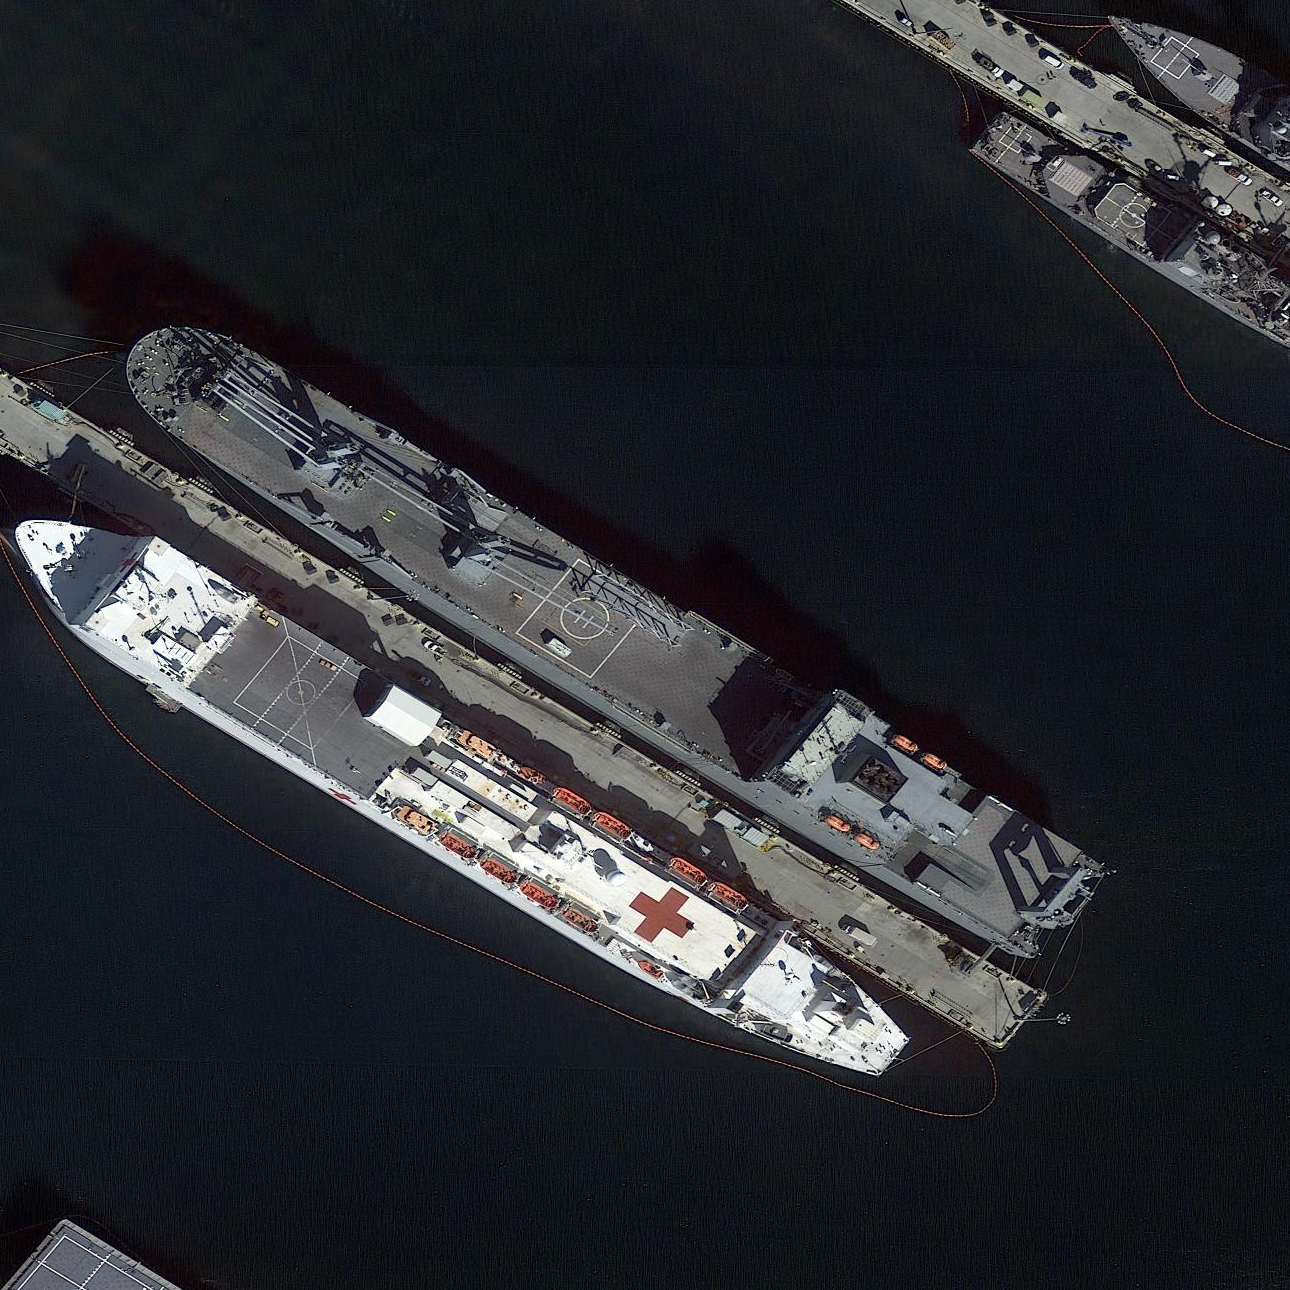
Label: civil